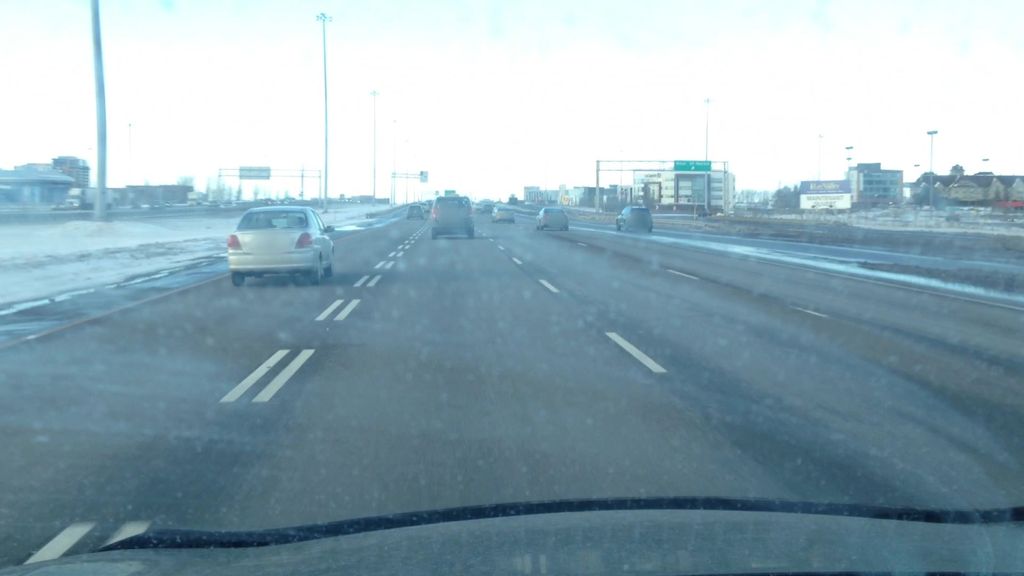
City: montreal